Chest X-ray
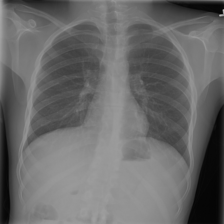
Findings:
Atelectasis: negative
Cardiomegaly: negative
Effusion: negative
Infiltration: negative
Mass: negative
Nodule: negative
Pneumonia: negative
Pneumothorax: negative
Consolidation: negative
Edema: negative
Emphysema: negative
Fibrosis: negative
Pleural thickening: negative
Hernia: negative